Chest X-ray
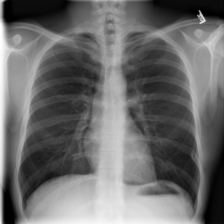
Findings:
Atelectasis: negative
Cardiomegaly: negative
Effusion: negative
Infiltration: negative
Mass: negative
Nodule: negative
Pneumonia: negative
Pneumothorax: negative
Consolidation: negative
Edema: negative
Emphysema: negative
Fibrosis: negative
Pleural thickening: negative
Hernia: negative